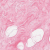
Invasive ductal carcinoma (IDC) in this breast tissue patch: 0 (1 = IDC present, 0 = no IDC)